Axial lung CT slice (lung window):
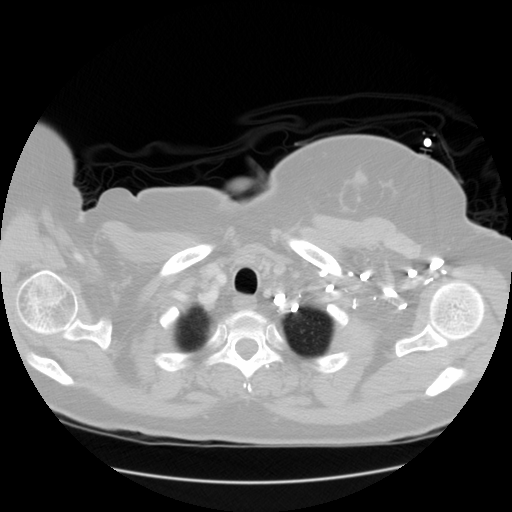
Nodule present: no